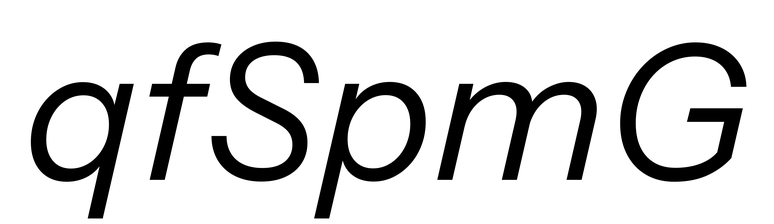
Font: InstrumentSans-Italic_Italic